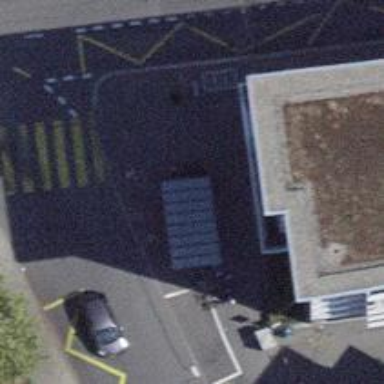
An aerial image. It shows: Bicycle parking area with stands.